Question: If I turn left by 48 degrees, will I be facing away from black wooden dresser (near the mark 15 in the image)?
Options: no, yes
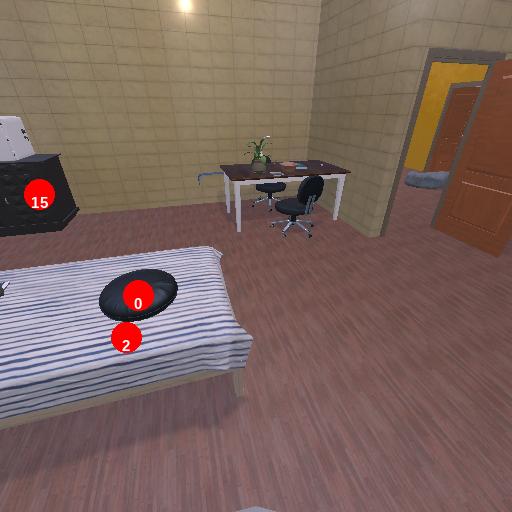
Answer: no